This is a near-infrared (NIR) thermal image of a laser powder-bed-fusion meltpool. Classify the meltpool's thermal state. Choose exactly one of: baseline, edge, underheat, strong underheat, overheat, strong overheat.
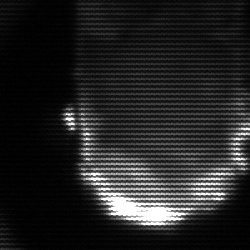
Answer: baseline